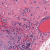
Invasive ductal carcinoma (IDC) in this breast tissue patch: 0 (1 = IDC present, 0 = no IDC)